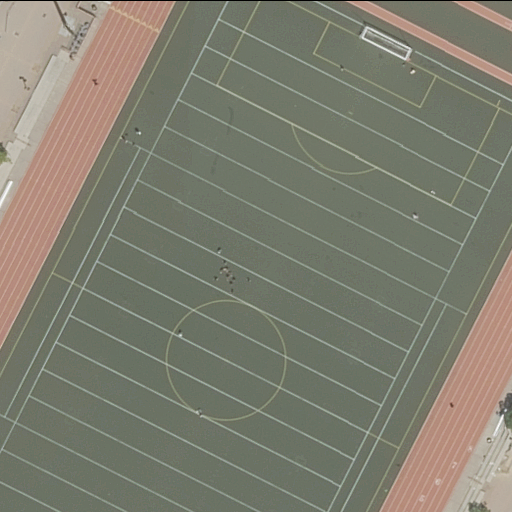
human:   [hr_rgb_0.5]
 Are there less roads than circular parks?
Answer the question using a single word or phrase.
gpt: no

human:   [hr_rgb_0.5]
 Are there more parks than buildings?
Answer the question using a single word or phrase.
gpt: yes

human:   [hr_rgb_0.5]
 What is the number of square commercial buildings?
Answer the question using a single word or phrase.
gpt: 0

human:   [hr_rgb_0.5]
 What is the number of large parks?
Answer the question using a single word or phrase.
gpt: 1

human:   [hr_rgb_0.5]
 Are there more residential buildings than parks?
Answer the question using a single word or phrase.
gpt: no

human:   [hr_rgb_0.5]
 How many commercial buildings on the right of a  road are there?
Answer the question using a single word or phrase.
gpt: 0

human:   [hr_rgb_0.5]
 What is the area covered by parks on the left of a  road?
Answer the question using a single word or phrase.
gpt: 5308m2

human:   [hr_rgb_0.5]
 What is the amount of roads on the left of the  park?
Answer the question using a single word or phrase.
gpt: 1

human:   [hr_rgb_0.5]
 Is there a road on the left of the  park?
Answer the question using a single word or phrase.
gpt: yes

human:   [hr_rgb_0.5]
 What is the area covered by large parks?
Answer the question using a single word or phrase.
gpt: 5308m2

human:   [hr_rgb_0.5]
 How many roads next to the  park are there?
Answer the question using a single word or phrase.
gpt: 2

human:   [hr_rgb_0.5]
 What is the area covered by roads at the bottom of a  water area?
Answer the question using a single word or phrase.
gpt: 0m2

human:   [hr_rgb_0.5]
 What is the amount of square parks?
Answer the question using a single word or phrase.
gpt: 0

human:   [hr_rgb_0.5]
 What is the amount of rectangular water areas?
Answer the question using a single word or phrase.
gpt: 0

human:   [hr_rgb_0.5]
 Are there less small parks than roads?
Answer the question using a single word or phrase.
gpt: yes

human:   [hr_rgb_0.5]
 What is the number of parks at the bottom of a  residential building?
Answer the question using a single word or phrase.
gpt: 0

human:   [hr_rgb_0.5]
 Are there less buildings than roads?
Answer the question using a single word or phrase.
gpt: yes

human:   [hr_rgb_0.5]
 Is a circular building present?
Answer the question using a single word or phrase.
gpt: no

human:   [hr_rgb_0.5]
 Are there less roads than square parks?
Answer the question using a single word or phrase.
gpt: no

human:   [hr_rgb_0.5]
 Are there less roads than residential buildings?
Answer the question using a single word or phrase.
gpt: no

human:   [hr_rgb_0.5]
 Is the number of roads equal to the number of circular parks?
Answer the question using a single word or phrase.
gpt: no

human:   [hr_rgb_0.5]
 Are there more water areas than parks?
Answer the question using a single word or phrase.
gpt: no

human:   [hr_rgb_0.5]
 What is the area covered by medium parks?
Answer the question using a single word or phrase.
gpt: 0m2

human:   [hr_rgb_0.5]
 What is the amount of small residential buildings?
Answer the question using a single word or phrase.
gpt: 0

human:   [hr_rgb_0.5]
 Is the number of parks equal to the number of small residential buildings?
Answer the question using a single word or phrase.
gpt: no

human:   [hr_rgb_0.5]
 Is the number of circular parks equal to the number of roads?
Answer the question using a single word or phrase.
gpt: no

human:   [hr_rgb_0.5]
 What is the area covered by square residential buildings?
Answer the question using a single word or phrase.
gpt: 0m2

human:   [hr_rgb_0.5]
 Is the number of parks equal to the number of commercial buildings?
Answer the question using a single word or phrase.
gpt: no

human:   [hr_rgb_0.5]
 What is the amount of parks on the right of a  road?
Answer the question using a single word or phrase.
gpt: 0

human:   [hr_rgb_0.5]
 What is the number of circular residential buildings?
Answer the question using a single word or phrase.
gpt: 0

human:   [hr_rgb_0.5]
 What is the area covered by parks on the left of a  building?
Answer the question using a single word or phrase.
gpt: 0m2

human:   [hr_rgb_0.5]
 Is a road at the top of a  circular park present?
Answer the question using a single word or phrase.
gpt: no

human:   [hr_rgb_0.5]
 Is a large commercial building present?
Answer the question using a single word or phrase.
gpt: no

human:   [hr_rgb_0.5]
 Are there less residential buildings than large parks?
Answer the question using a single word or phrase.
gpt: yes

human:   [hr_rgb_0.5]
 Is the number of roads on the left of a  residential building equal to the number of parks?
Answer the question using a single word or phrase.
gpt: no

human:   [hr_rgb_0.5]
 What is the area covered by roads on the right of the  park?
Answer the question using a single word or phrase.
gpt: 0m2